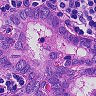
Metastatic tissue present: yes